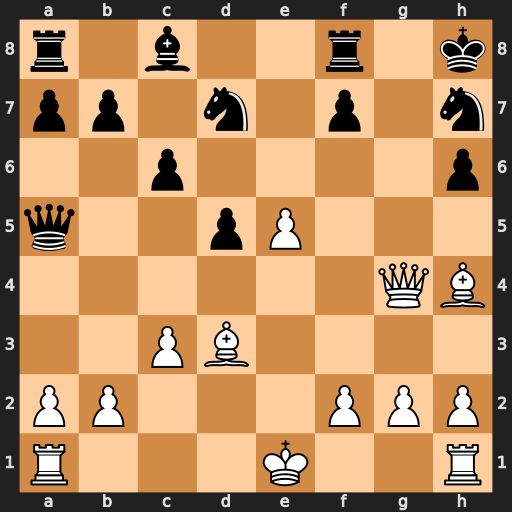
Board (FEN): r1b2r1k/pp1n1p1n/2p4p/q2pP3/6QB/2PB4/PP3PPP/R3K2R
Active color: w
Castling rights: KQ
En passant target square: -
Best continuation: Qf5 Ndf6 Bxf6+ Nxf6 Qxf6+